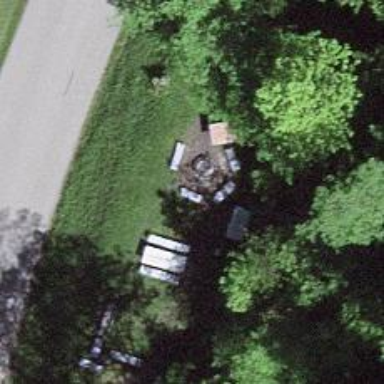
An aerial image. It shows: Bench for seating.